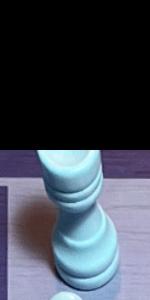
Label: Rook_White